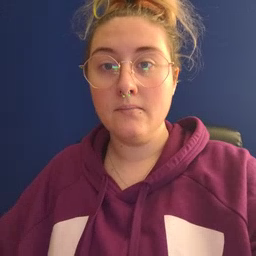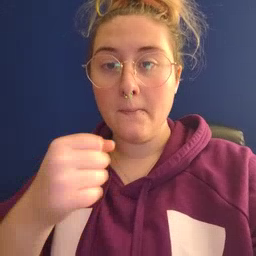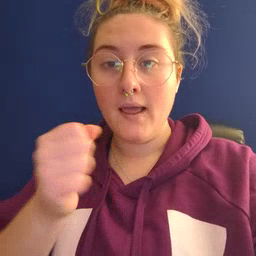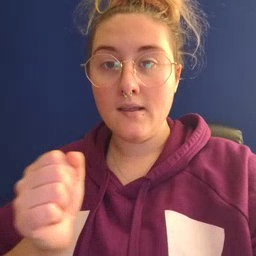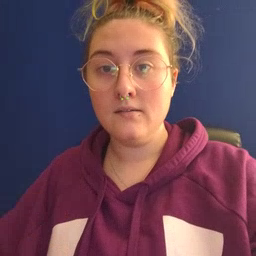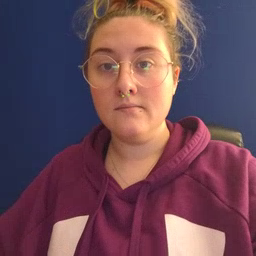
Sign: make